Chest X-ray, AP view. Patient: 57 years old, sex F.
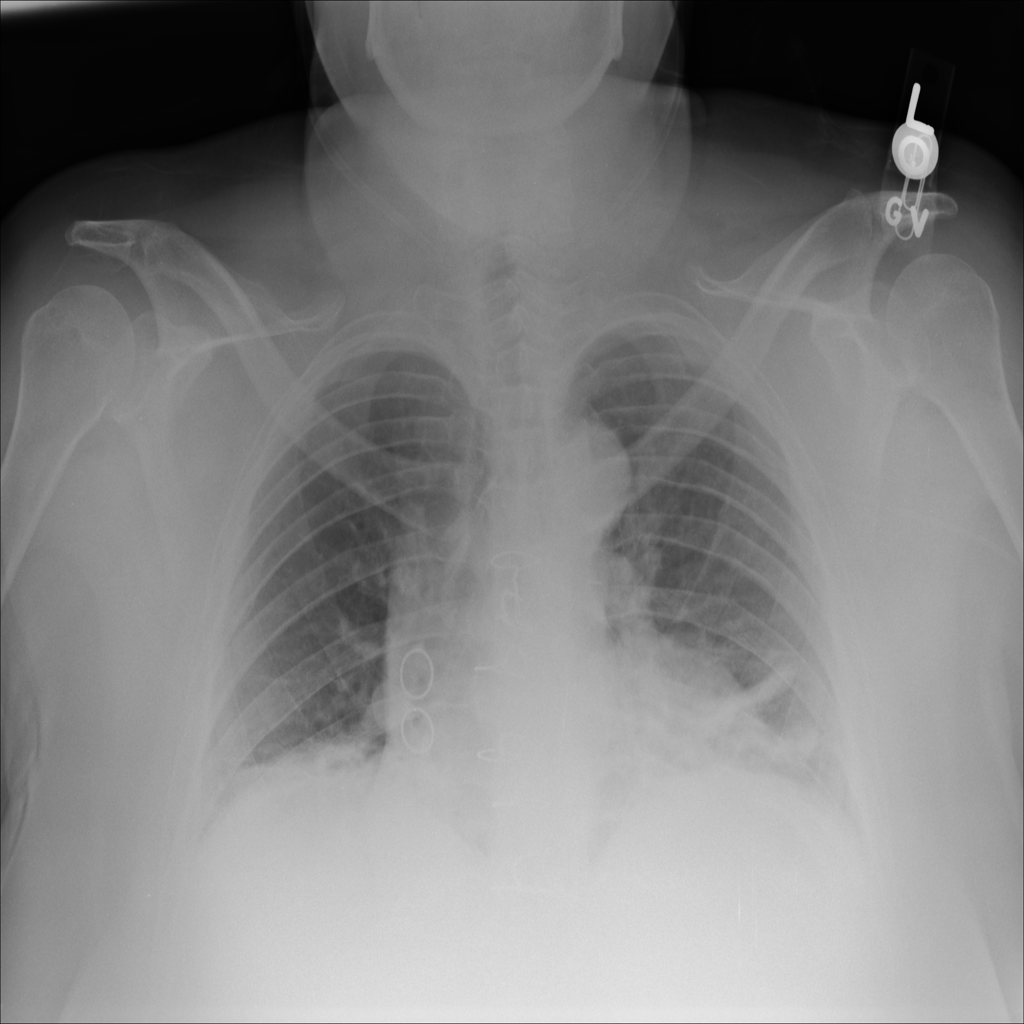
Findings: Atelectasis